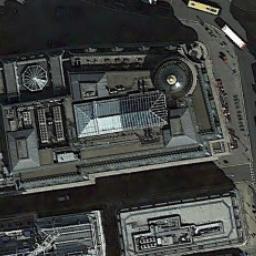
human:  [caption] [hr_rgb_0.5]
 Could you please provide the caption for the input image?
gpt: A cathedral with a gray roof, The main house in the middle of the church has a round roof, Many trees and a road around the church, And many cars on the road .

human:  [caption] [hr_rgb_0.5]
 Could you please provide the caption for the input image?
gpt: The church is next to some buildings with a parking lot beside .

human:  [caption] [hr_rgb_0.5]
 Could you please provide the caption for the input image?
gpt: This is a church  There are many trees outside it .

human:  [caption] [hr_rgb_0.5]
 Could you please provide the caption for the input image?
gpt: The church with an octagon dome and a circular tower is surrounded by other buildings and some roads .

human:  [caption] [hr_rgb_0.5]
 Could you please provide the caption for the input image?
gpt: A church on a roadside beside two buildings .